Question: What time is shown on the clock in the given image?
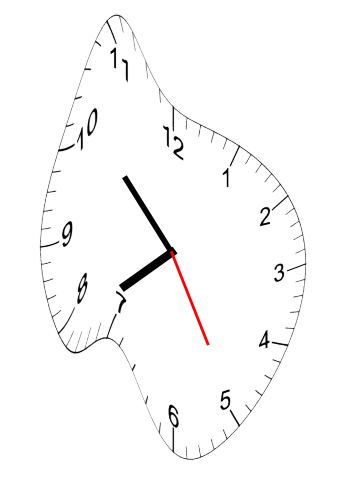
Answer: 07:52:25